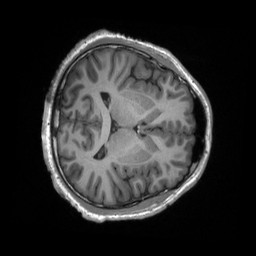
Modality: T1w
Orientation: axial
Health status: healthy
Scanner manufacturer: siemens
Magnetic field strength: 3 T
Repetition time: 2.3 s
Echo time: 0.00228 s